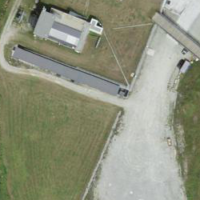
EUNIS habitat code: 26
Species observed at this site:
Montifringilla nivalis
Nucifraga caryocatactes